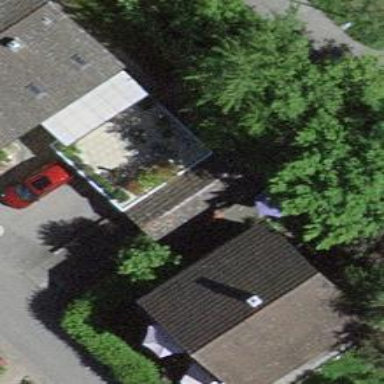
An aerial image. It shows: Garage.